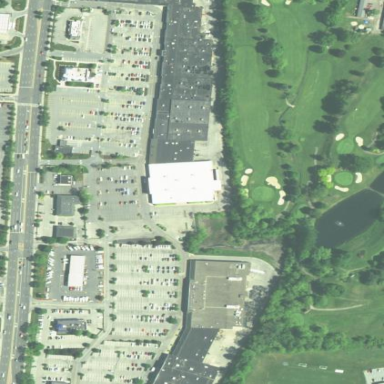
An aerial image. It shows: Retail area.